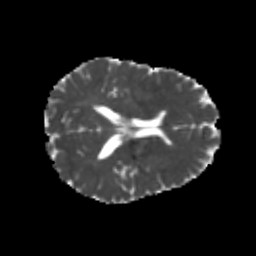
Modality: MD
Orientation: axial
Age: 24
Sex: female
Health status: healthy
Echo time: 0.074 s